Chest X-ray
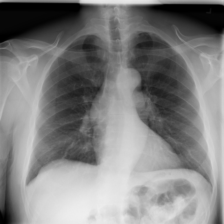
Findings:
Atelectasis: negative
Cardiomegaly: negative
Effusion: negative
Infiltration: negative
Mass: negative
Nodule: negative
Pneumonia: negative
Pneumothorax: negative
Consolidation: negative
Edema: negative
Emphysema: negative
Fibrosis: negative
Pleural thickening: negative
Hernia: negative